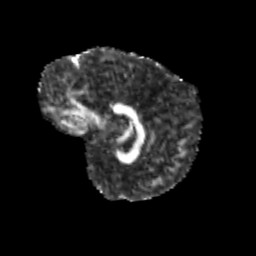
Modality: FA
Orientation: sagittal
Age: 13
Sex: male
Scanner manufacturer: siemens
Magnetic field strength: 3 T
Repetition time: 3.8 s
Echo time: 0.07 s